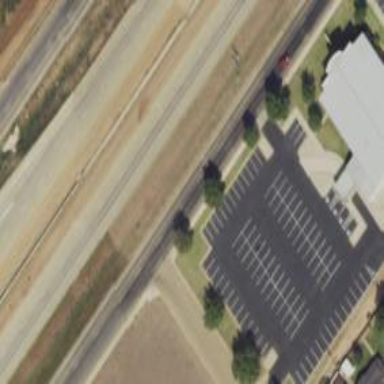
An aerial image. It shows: Secondary road with frontage road.